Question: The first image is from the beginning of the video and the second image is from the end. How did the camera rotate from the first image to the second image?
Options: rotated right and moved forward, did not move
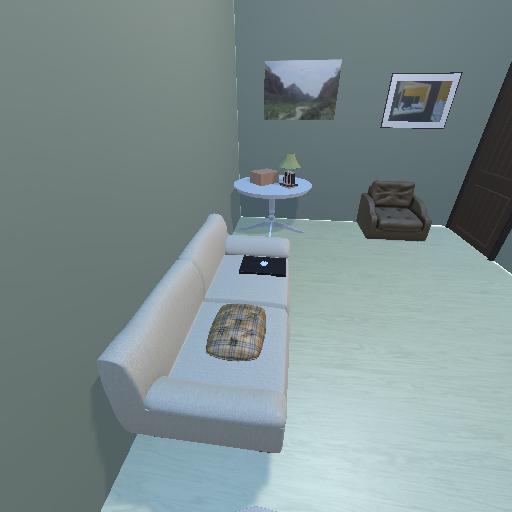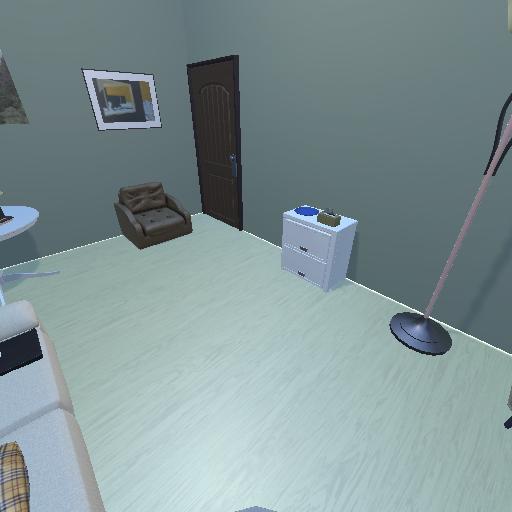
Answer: rotated right and moved forward